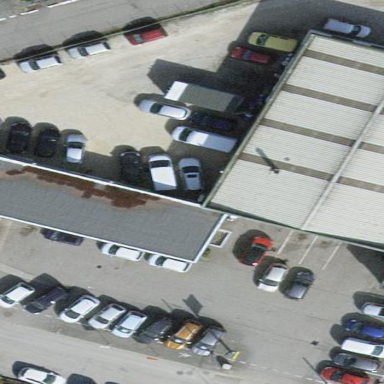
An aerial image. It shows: Car repair shop.